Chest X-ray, AP view. Patient: 32 years old, sex F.
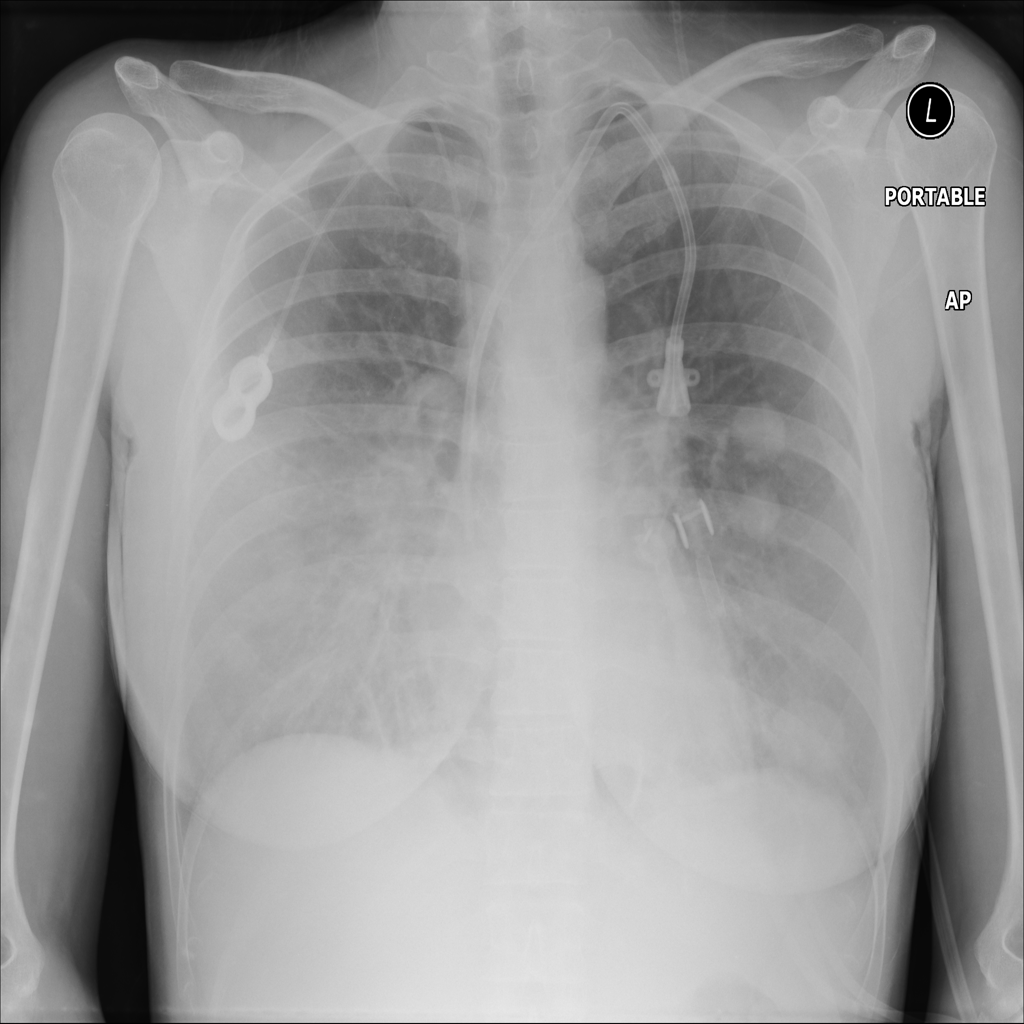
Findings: Nodule